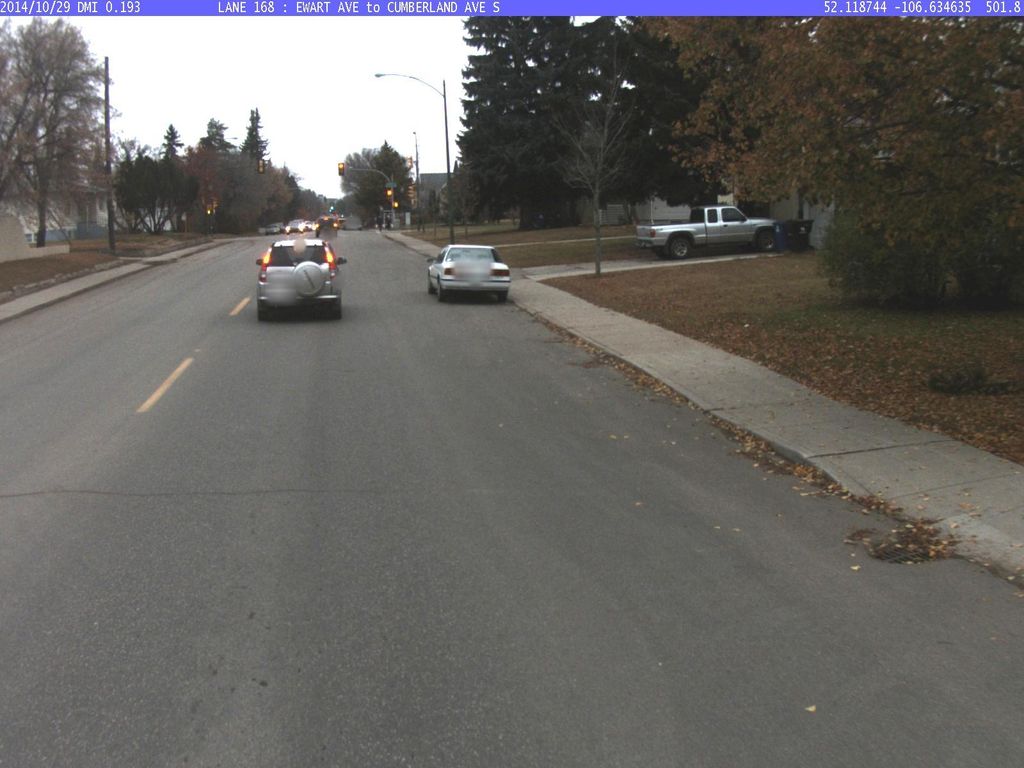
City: saskatoon